七年级 · 度量几何学
如图, 两个正方形边长分别为 $a 、 b$, 且满足 $a+b=8, a b=6$, 图中阴影部分的面积为 $\qquad$ .

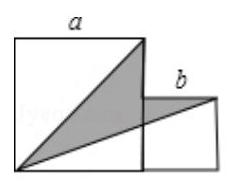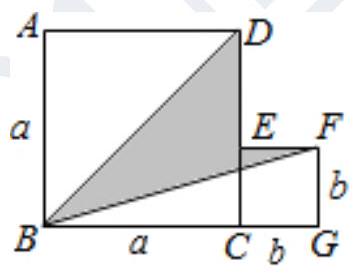
答案: 【答案】 23

【解析】

【分析】

此题考查了整式的混合运算, 以及化简求值, 熟练掌握完全平方公式是解本题的关键. 将 $a+b=8$ 两边平方, 利用完全平方公式展开, 将 $a b$ 的值代入求出 $a^{2}+b^{2}$ 的值, 即为两正方形的面积之和; 由两个正方形的面积减去两个直角三角形的性质即可求出阴影部分面积.

【解答】

解: 如图:

将 $a+b=8$ 两边平方得: $(a+b)^{2}=a^{2}+b^{2}+2 a b=64$,

将 $a b=6$ 代入得: $a^{2}+b^{2}+12=64$, 即 $a^{2}+b^{2}=52$,

则两个正方形面积之和为 52 ;

如图, $S_{\text {阴影 }}=S_{\text {两正方形 }}-S_{\triangle A B D}-S_{\triangle B F G}=a^{2}+b^{2}-\frac{1}{2} a^{2}-\frac{1}{2} b(a+b)=\frac{1}{2}\left(a^{2}+b^{2}-\right.$
$a b)=\frac{1}{2} \times(52-6)=23$

故答案为 23 .